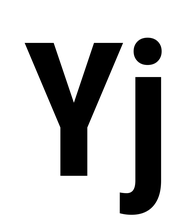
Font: Roboto_Condensed_Bold